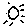
Label: sun